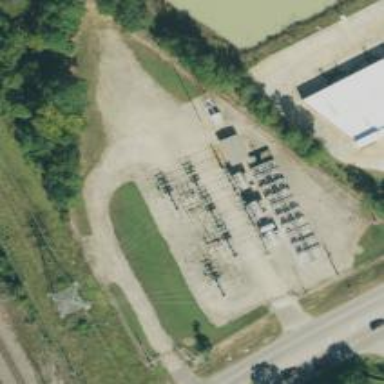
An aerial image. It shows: Outdoor distribution substation protected by fence.